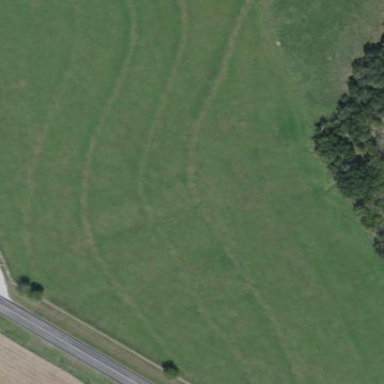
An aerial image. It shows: Pasture used as meadow.